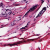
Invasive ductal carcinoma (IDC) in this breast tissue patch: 0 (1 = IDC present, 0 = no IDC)